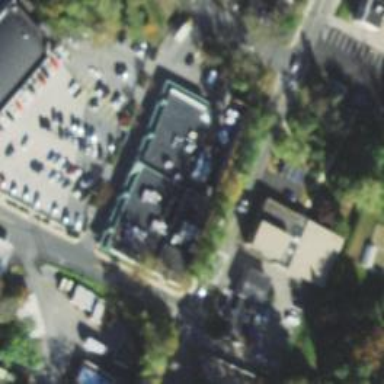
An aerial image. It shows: Supermarket.